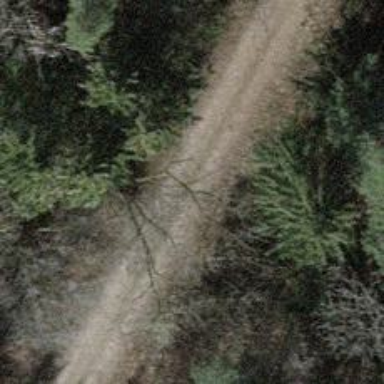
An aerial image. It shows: Gravel track with track type of grade3.